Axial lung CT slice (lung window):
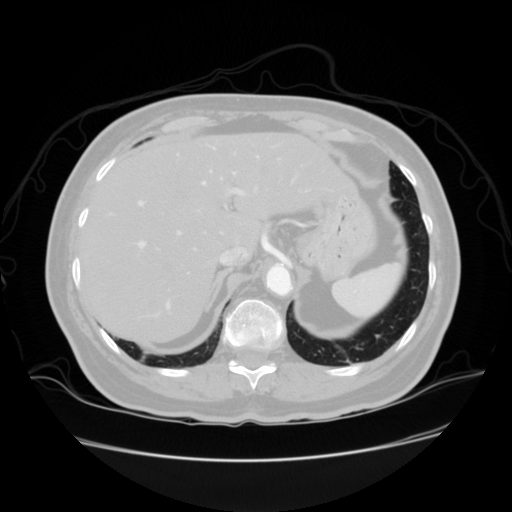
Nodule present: no